【题型】填空题　【知识点】解析几何　【难度】easy
变式2 已知点$A$的坐标为$(0,2)$，点$P$是抛物线$y = 4x^2$上的点，则使得$\triangle OPA$是等腰三角形的点$P$的个数是\underline{\quad\quad}。
【解答】
\noindent
【答案】6

\noindent
【分析】根据等腰三角形的腰长不明确，所以分①$PA=PO$；②$PO=AO$；③$PA=AO$；分三种情况进行讨论求解.

\noindent
【详解】$^{\textcircled{1}}$ $PA=PO$，则$P$为$OA$垂直平分线$(y=1)$与抛物线的交点，下图中的$P_1$、$P_2$；

\noindent
$^{\textcircled{2}}$ $PO=AO$，则$P$为以$O$为圆心，$OA$为半径的圆与抛物线的交点，下图中的$P_3$、$P_4$；

\noindent
$^{\textcircled{3}}$ $PA=AO$，则$P$为以$A$为圆心，$AO$为半径的圆与抛物线的交点，下图中的$P_5$、$P_6$.

\noindent
故答案为6

\noindent
【点睛】本题考查抛物线的对称性运用，考查学生分析问题的能力，注意分情况讨论.
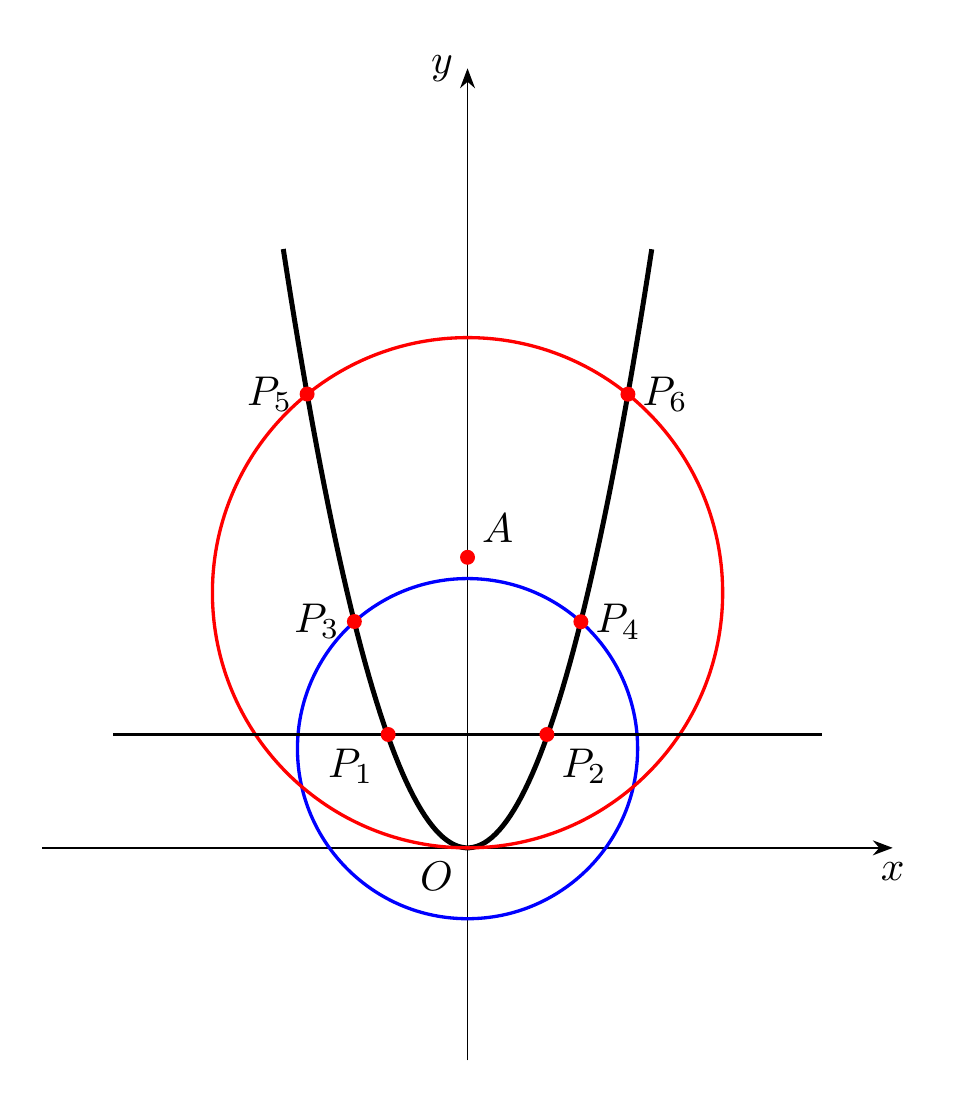